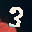
Label: 3